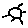
Label: sun